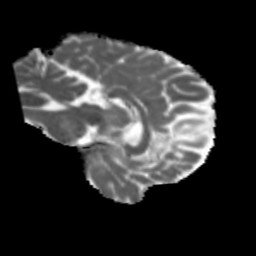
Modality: MD
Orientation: sagittal
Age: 50
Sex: female
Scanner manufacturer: siemens
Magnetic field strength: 3 T
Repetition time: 5.47 s
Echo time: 0.0854 s